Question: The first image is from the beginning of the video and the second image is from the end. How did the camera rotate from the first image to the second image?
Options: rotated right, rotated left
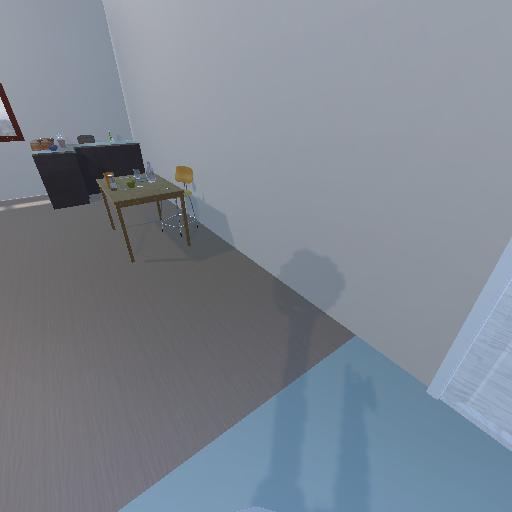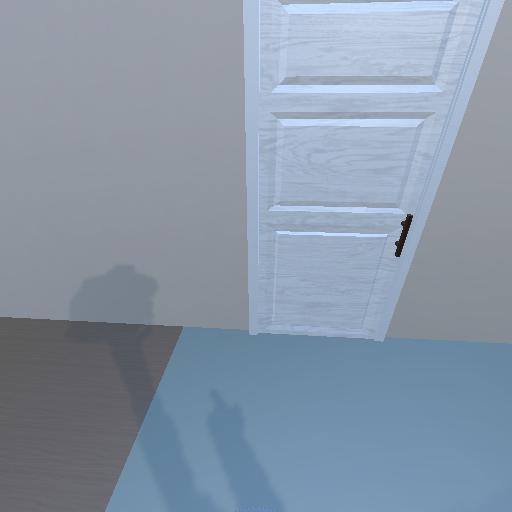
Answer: rotated right